Question: I am working on firebase for the first time. I am confused in querying the database. I have two objects on the database, one is the 'Auth' and second one is the 'Chats'. In 'Auths' I have number of 'UID'(user id) nodes, each of these nodes have their respective 'username'. What I am trying to do is, I want to query that 'Auth' object and get all the usernames which is equal to the one I take from a user through input box. In my sql it will be simple as 'SELECT * FROM auth WHERE username = userInputValue'. I need same query like this, Below is what I have done so far.
'''
var _firbaseDB = firebase.database(),
_firebaseAuthRef = _firbaseDB.ref("Auth/");
$("body").on("submit",".search-from",function(e){
e.preventDefault();
var ev = e.target,
_allUsers = $(ev).serializeArray()
_user = _allUsers[0].value;
_firebaseAuthRef.equalTo(_user).on("child_added",function(res){
console.log(res.val());
})
})
'''

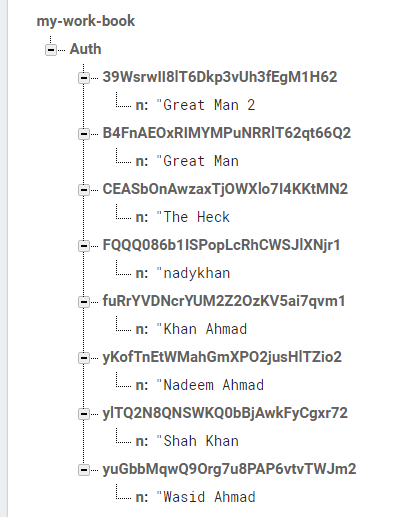
Answer: You were almost there. What's missing is that you need to specify which attribute you're querying on:
'''
_firebaseAuthRef.orderByChild("n").equalTo(_user).on("child_ added",function(res) {
console.log(res.val());
})
'''
More info on the <URL>.